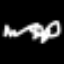
Label: squiggle